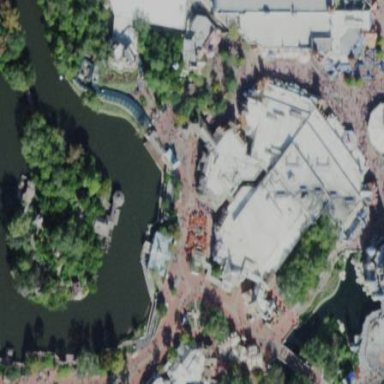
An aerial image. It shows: Theme area attraction.